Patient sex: F
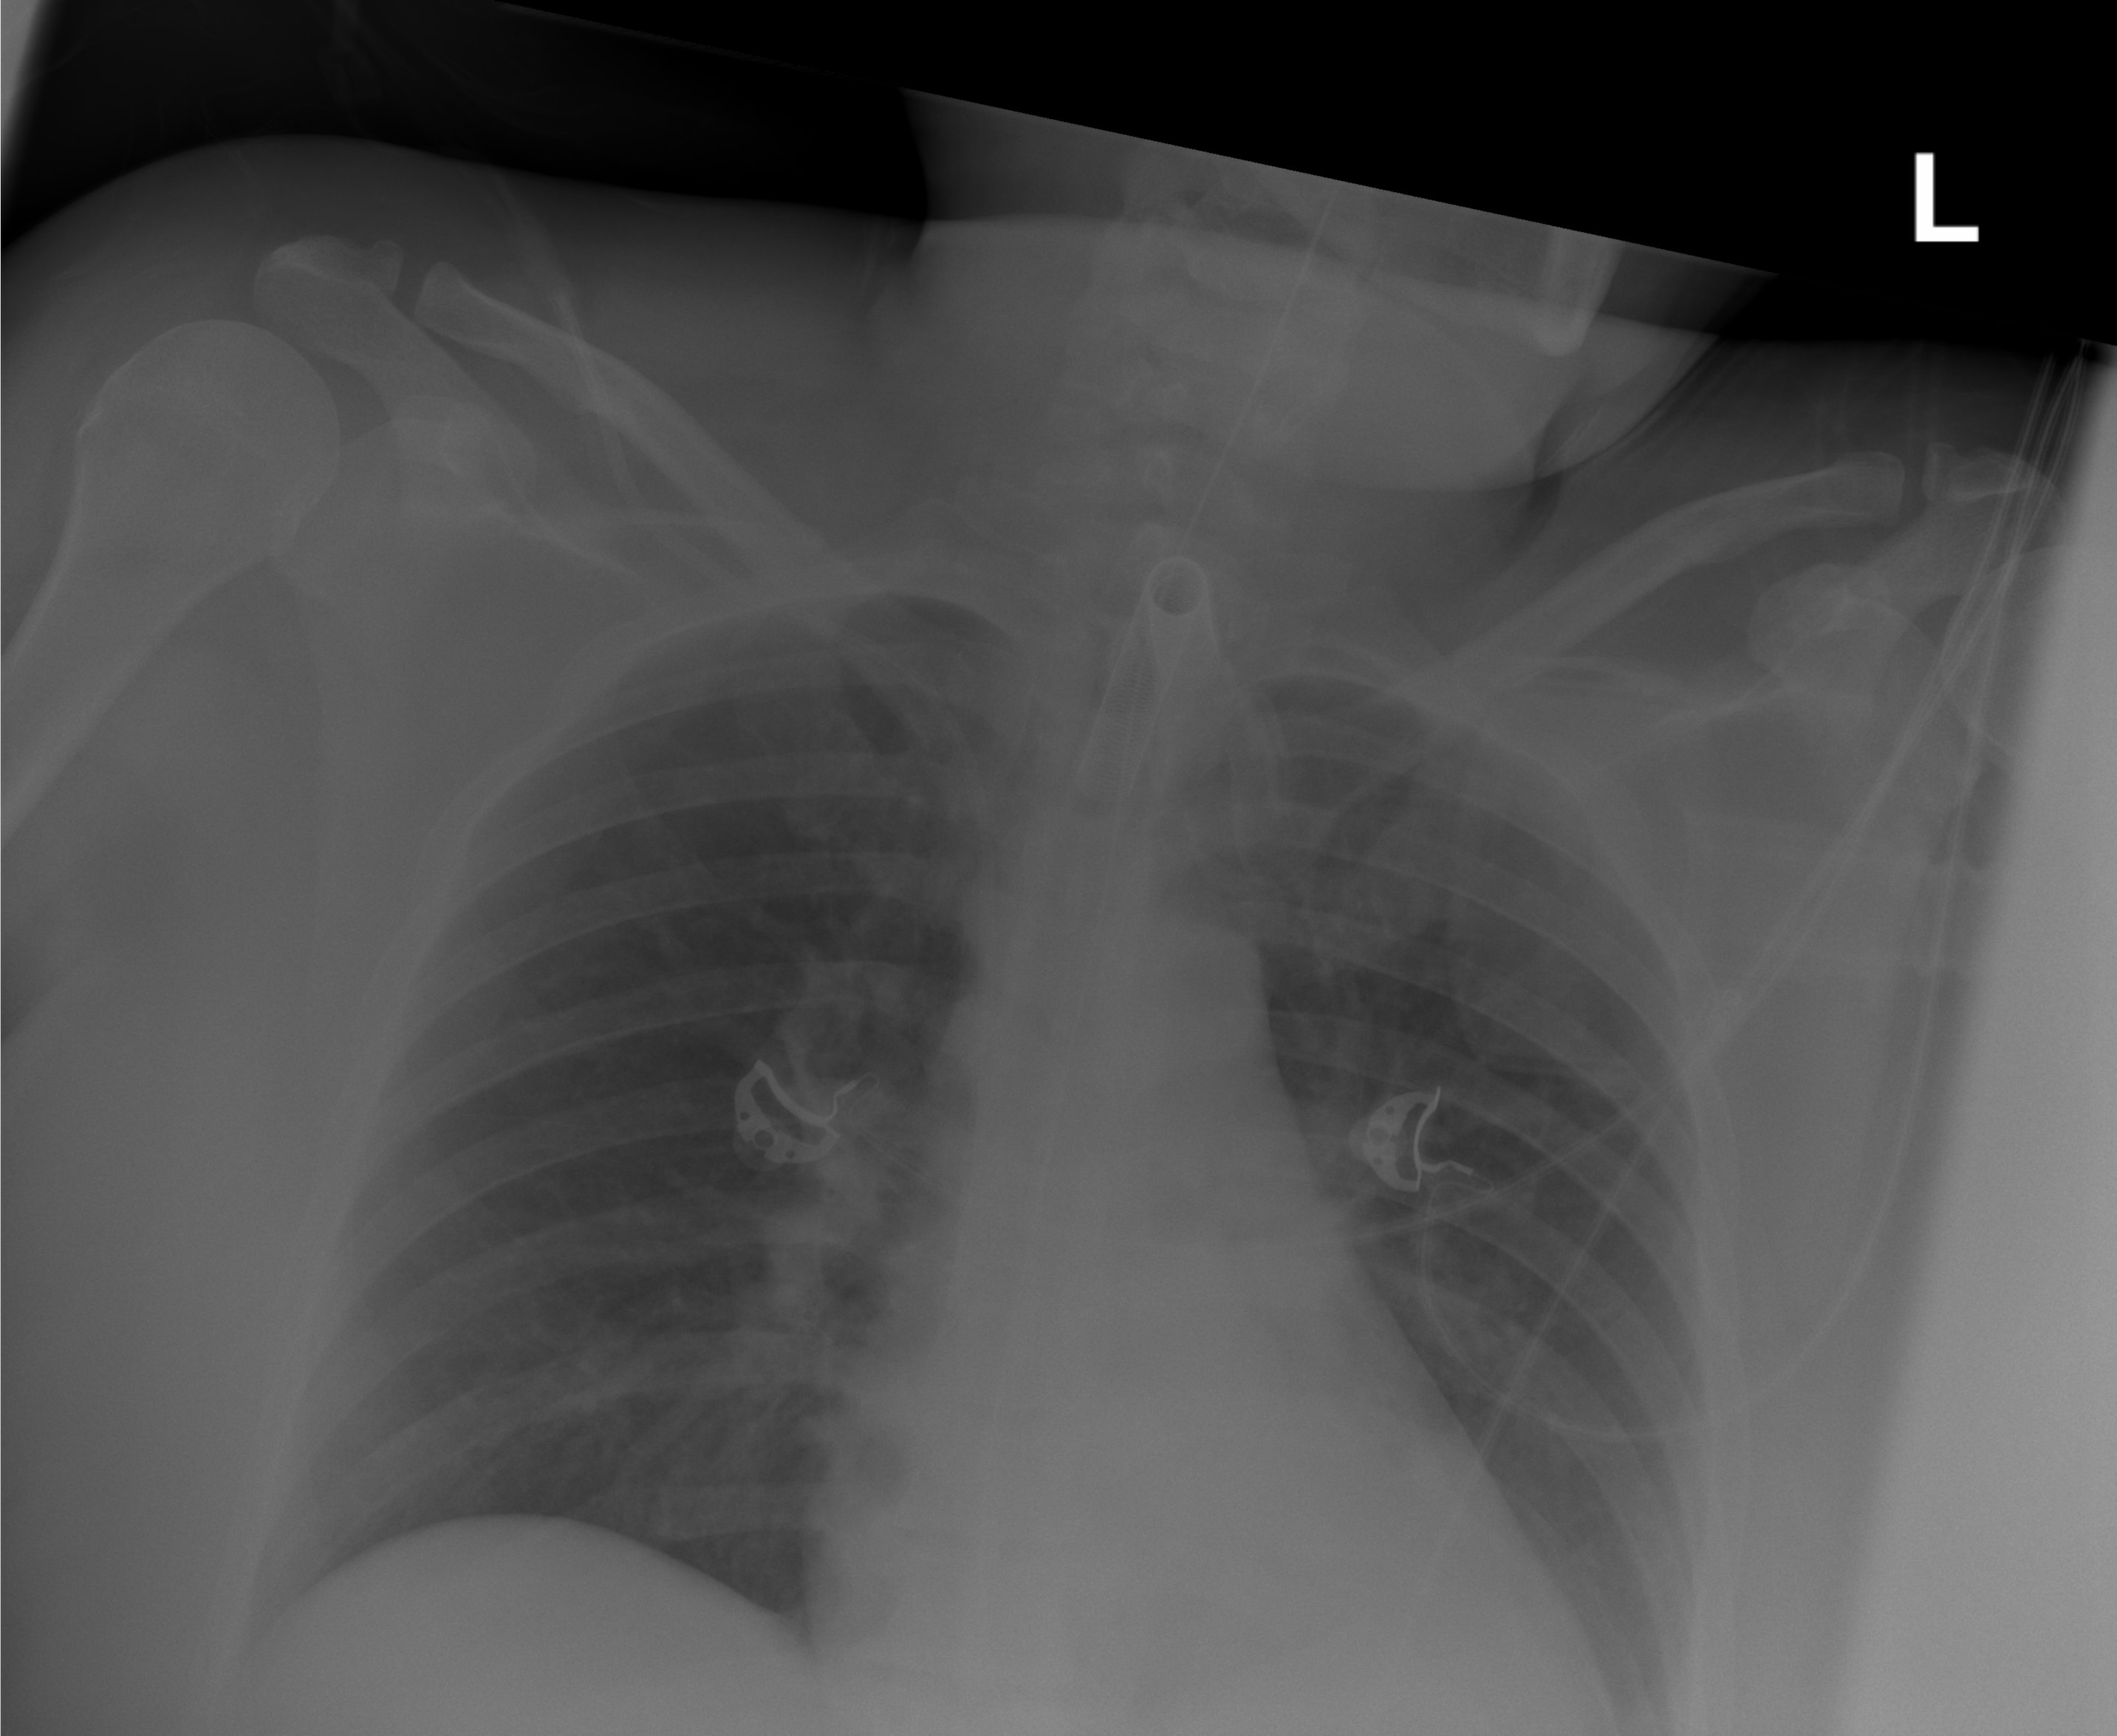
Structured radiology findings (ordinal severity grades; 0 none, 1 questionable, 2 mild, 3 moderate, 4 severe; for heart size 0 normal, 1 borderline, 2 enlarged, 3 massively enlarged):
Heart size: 1
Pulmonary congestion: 0
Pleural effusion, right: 0
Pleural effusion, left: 1
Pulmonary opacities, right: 0
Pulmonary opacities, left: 0
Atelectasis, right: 0
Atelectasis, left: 0